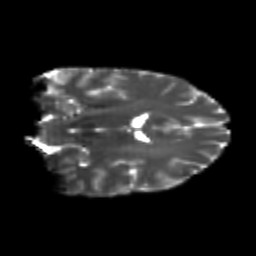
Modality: T2w
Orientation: coronal
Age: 22
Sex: female
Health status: healthy
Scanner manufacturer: philips
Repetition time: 7.386 s
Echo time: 0.08599 s